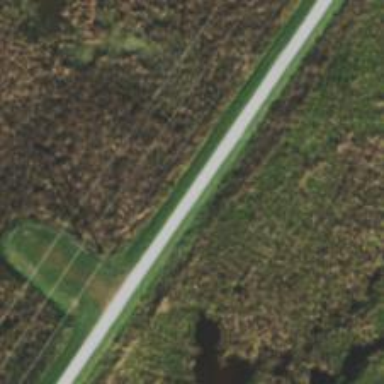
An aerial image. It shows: Track road with embankment.